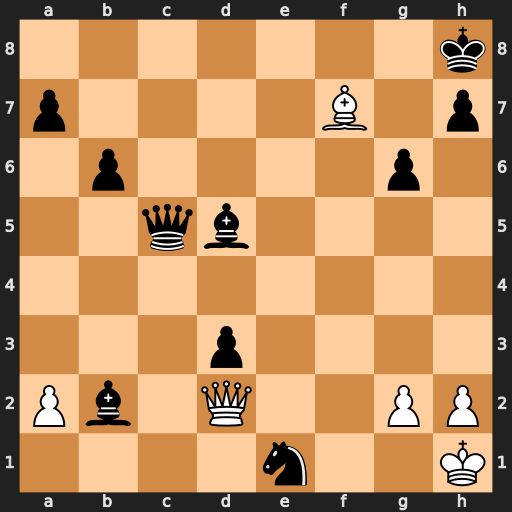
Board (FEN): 7k/p4B1p/1p4p1/2qb4/8/3p4/Pb1Q2PP/4n2K
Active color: w
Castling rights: -
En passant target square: -
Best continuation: Qxb2+ Qc3 Qxc3#